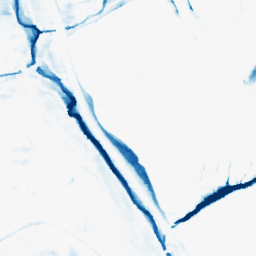
Category: morphological
Decomposition family: morphological_rect
Decomposition parameters: operation: closing
width: 20
height: 10
Upsampling method: regularized
Upsampling parameters: scale: 2
lambda_reg: 0.01
Upsampling scale: 2